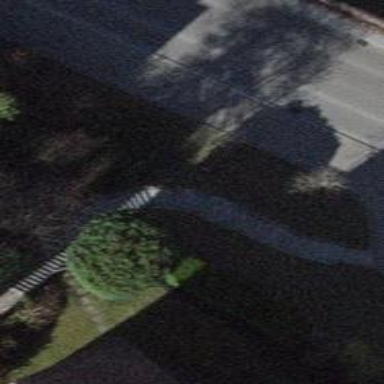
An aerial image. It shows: Set of steps on the road.